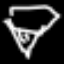
Label: diamond